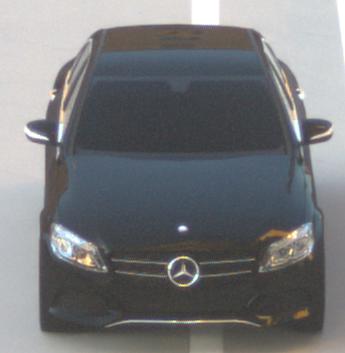
Make: Mercedes-Benz
Model: C 160
Detailed model: C-Class (205) Limousine
Model produced from: 2015/04
Model produced until: 2018/04
Doors: 4
Color: black
Road condition: dry road
Daytime: sunrise or sunset
Contrast: medium contrast